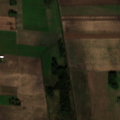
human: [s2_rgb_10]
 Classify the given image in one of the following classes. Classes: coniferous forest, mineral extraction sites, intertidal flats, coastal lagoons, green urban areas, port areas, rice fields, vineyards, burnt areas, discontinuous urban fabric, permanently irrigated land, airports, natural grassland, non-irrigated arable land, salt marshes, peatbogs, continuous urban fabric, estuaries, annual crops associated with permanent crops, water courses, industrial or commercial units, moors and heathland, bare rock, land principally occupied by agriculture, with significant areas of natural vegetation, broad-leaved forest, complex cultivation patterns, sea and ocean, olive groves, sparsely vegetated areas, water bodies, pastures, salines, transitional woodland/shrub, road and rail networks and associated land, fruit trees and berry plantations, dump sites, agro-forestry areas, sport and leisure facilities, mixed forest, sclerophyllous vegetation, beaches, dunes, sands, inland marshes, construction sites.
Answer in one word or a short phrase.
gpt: non-irrigated arable land, complex cultivation patterns, land principally occupied by agriculture, with significant areas of natural vegetation